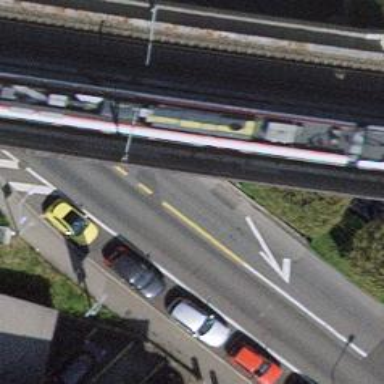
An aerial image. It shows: Primary highway with trolley wires overhead. The surface of the road is asphalt.